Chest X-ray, PA view. Patient: 40 years old, sex M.
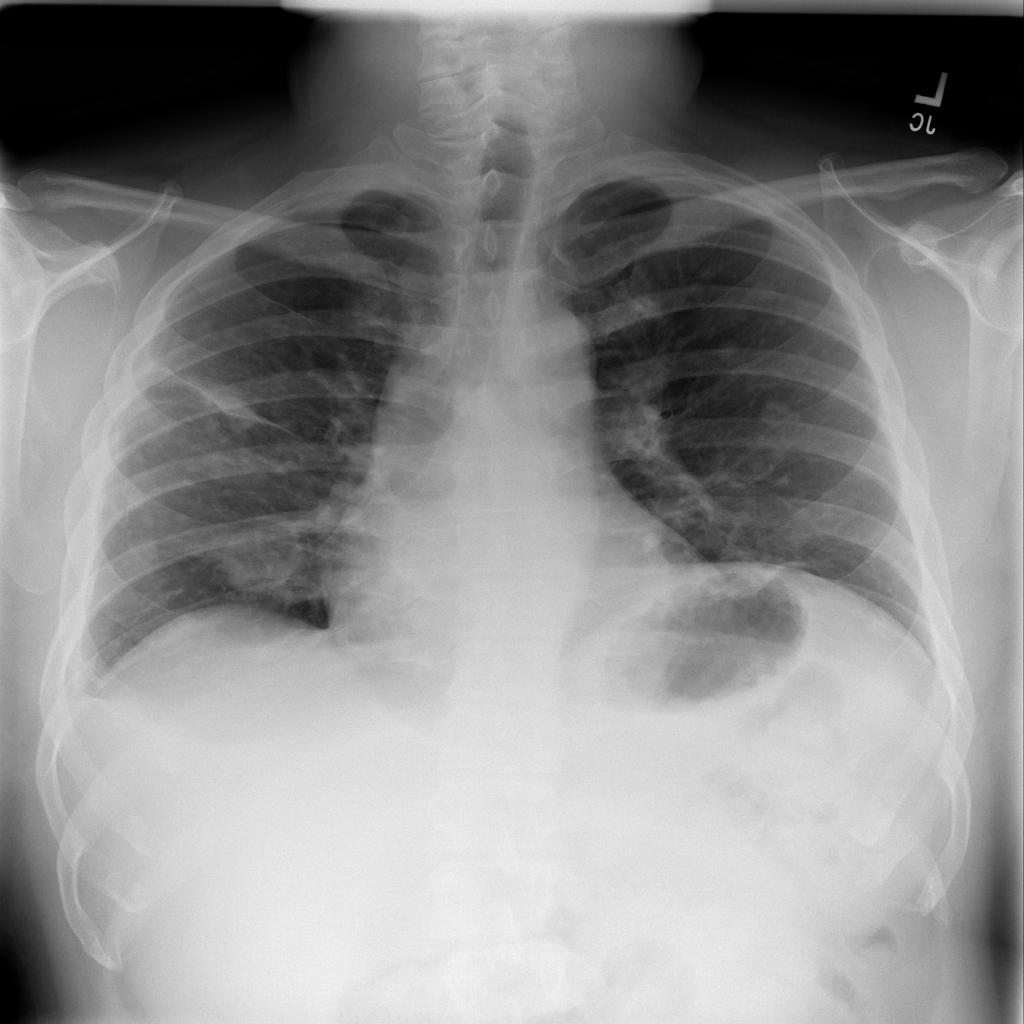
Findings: No Finding